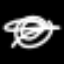
Label: donut